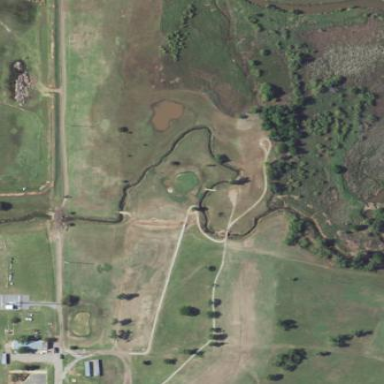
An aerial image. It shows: Golf course.